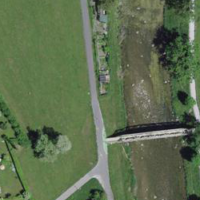
EUNIS habitat code: 25
Species observed at this site:
Anas platyrhynchos
Mergus merganser
Epilobium hirsutum
Gomphocerippus rufus
Lolium pratense
Brachypodium pinnatum